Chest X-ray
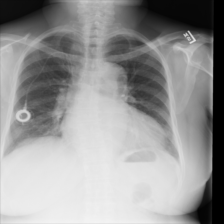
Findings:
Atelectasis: negative
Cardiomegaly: negative
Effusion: negative
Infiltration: negative
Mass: negative
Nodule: negative
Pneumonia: negative
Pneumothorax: negative
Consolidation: negative
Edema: negative
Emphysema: negative
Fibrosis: negative
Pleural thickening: negative
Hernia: negative